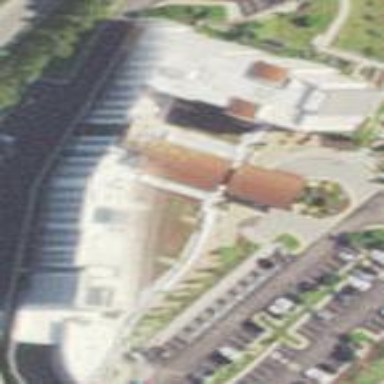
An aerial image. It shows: Hotel building.